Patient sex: M
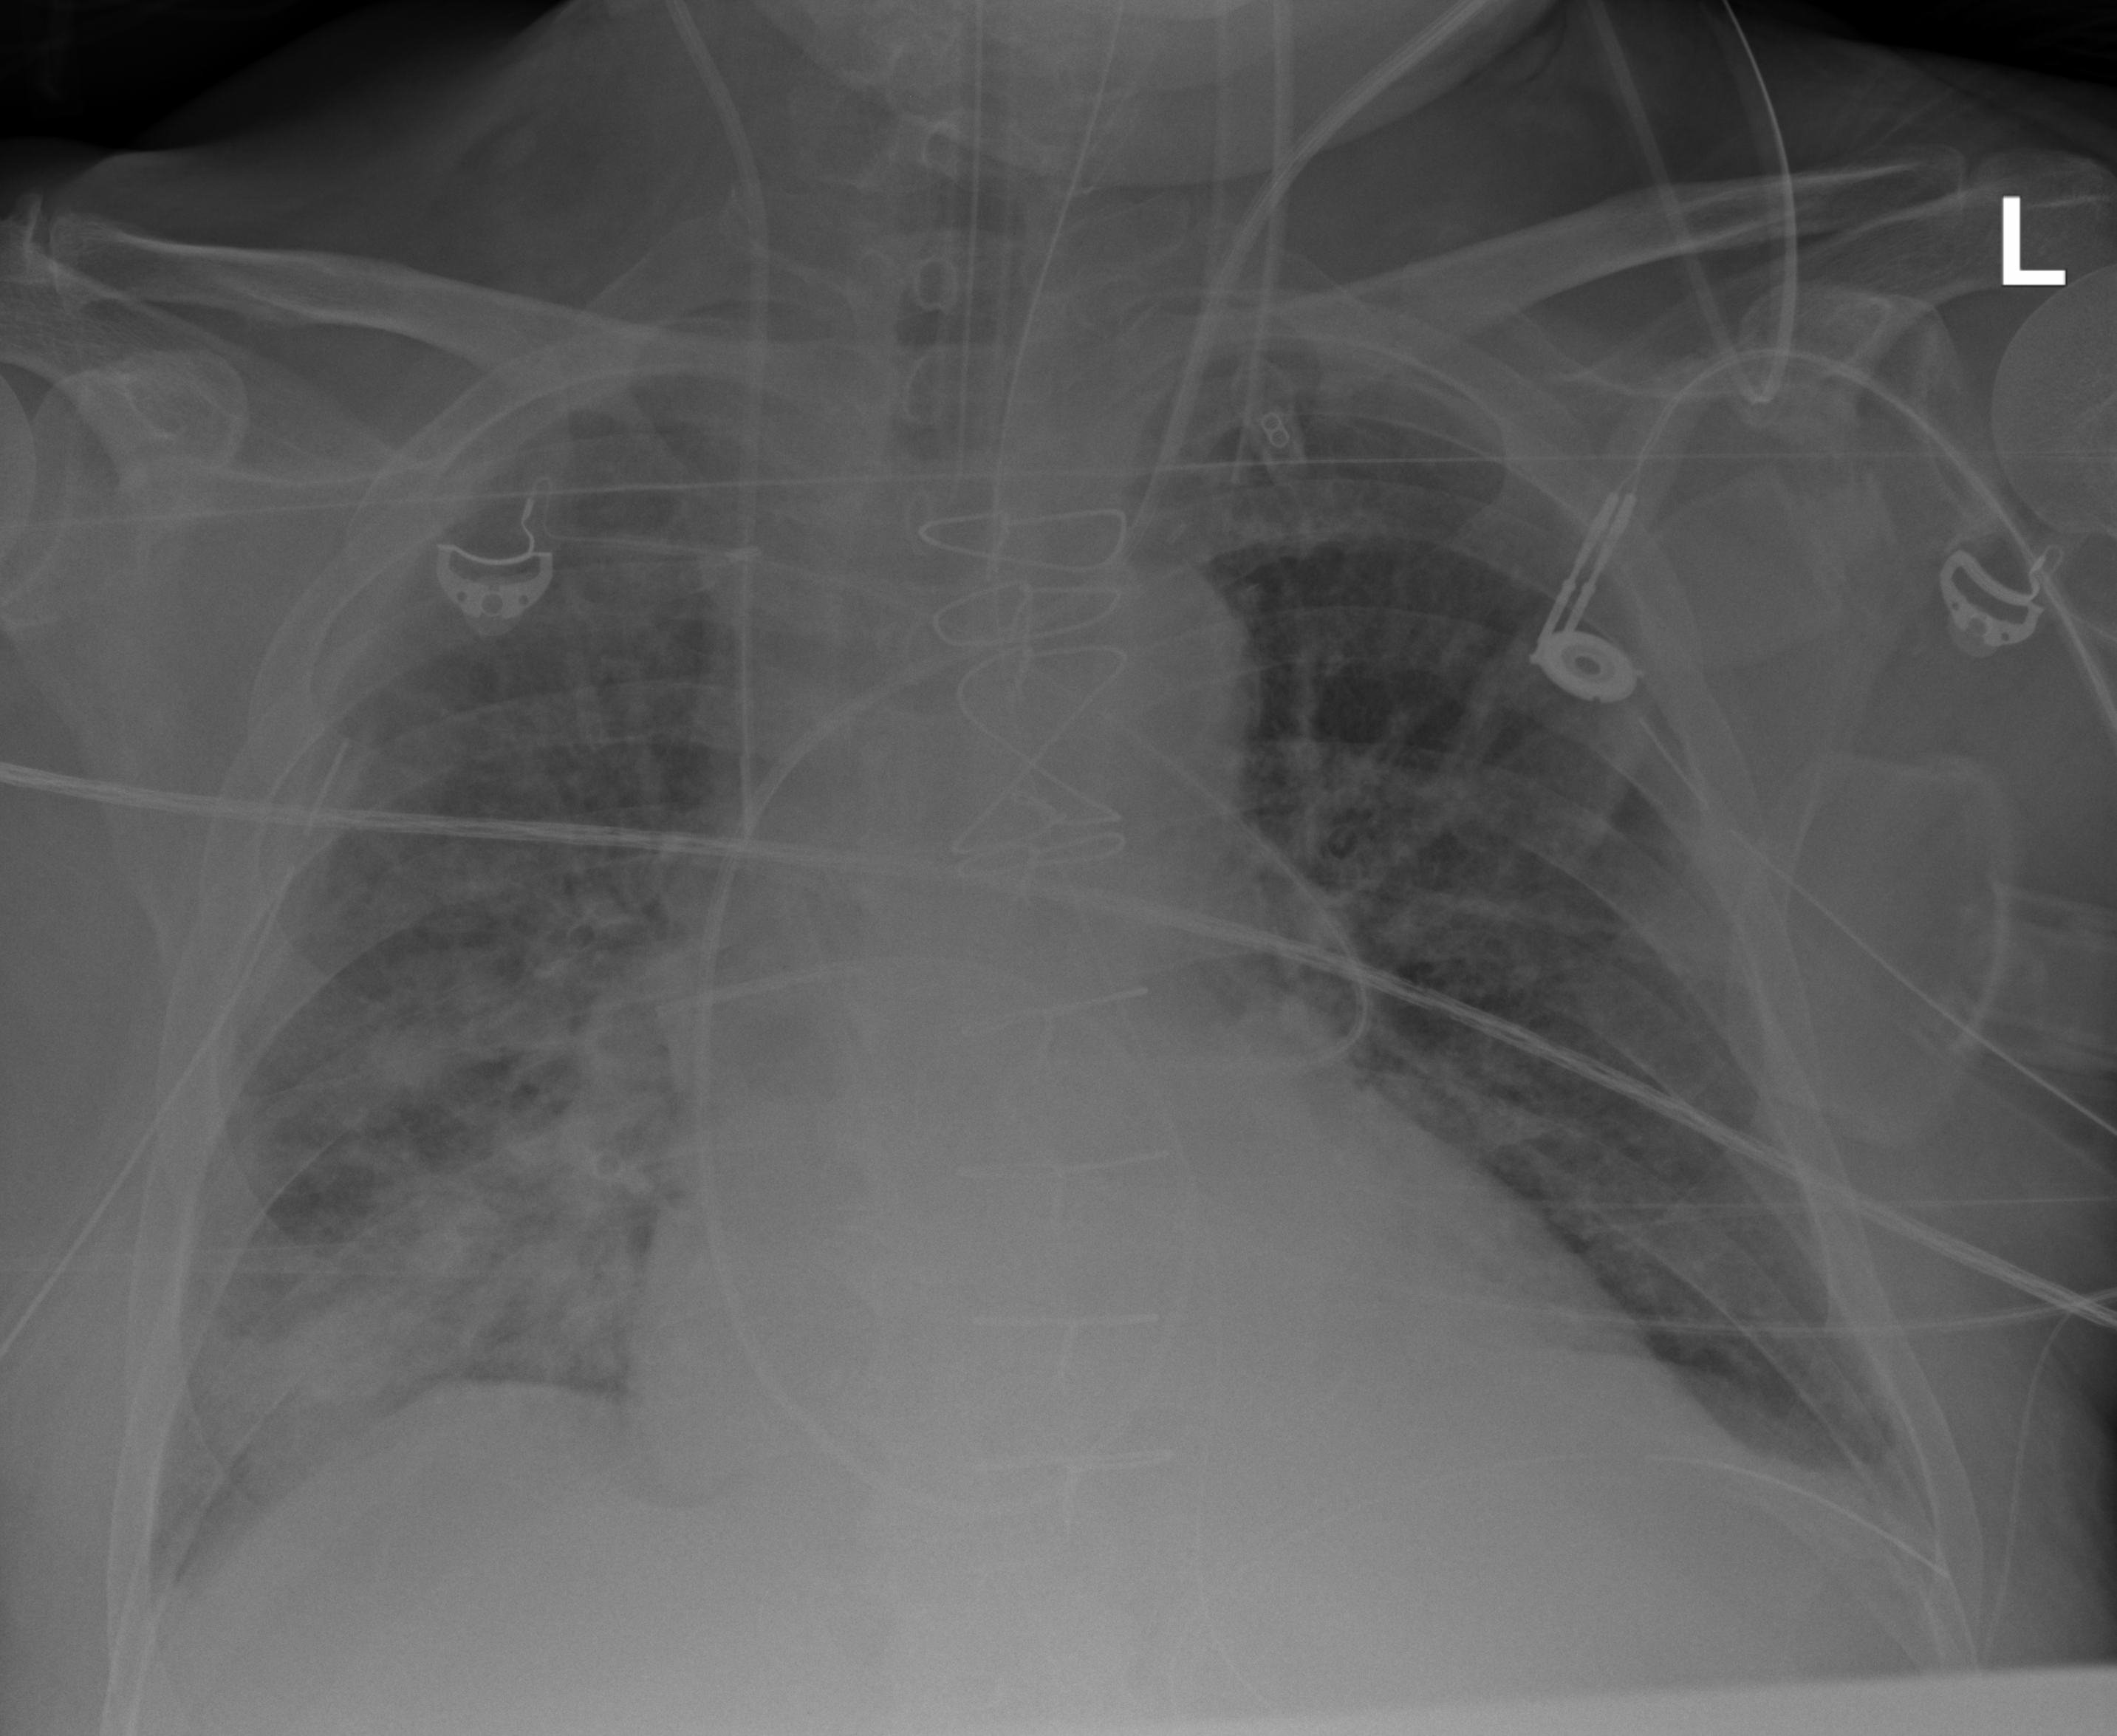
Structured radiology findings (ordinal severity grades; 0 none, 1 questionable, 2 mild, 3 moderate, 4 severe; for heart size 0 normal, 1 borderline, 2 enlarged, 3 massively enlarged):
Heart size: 2
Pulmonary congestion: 2
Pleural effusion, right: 1
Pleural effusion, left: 1
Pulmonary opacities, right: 3
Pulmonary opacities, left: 0
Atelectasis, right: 3
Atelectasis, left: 0